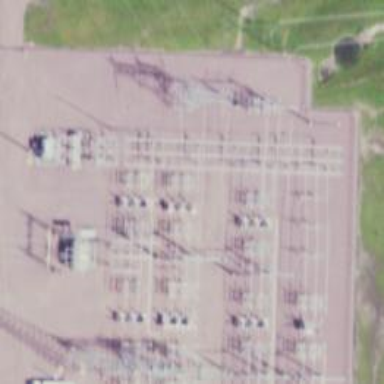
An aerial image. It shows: Switch used for power control.